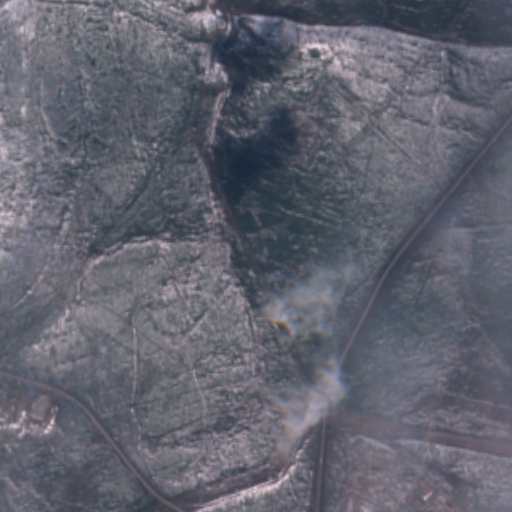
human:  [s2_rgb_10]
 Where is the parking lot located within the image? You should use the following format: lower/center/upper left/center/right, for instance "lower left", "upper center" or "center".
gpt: The parking lot is located in the lower right of the image.
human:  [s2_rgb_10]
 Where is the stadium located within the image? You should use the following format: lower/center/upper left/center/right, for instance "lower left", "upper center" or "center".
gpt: The stadium is located in the lower right of the image.
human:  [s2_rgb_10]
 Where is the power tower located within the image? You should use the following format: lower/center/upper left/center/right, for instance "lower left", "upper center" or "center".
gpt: There is no power tower in the image.